Question: I'm facing a very strange behavior of 'UIBarButtonItem'.
I have been able to reproduce the bug in a test app whose code has been pasted below.
On my first view I have a label displaying a GUID, a button to go to an empty second view, and a 'UIBarButtonItem'. If I click it its color changes from green to red and vice versa and the GUID updates.
Here is how to reproduce it:
- - - - 'UIBarButtonItem'
The 'UIBarButtonItem' is not refreshing even if it was before and logs show everything seems correct.
ViewController.h
'''
#import <UIKit/UIKit.h>
@interface ViewController : UIViewController {
@private
BOOL _isGreenNotRed;
}
@property (weak, nonatomic) IBOutlet UIBarButtonItem *aButton;
@property (weak, nonatomic) IBOutlet UILabel *aGUID;
@end
'''
ViewController.m
'''
#import "ViewController.h"
#import "AFHTTPClient.h"
#import "AFHTTPRequestOperation.h"
@interface ViewController ()
- (NSString *)generateUUID;
- (void)refreshView;
@end
@implementation ViewController
@synthesize aButton;
@synthesize aGUID;
- (NSString *)generateUUID
{
CFUUIDRef theUUID = CFUUIDCreate(NULL);
CFStringRef string = CFUUIDCreateString(NULL, theUUID);
CFRelease(theUUID);
return (__bridge_transfer NSString *)string;
}
-(void)refreshView {
NSLog(@"Refreshing first view");
if(self->_isGreenNotRed) {
[self.aButton setTintColor:[UIColor colorWithRed:0. green:0.8 blue:0. alpha:1.]];
NSLog(@"Button should be green");
}
else {
[self.aButton setTintColor:[UIColor colorWithRed:0.8 green:0. blue:0. alpha:1.]];
NSLog(@"Button should be red");
}
self->_isGreenNotRed = !self->_isGreenNotRed;
NSString *guid = [self generateUUID];
[self.aGUID setText:guid];
NSLog(@"GUID should be %@", guid);
}
- (IBAction)aButtonClick:(id)sender {
[self refreshView];
}
#pragma mark - View lifecycle
- (void)viewDidLoad
{
[super viewDidLoad];
// Do any additional setup after loading the view, typically from a nib.
self->_isGreenNotRed = YES;
[self refreshView];
}
- (void)viewDidUnload
{
[self setAButton:nil];
[self setAGUID:nil];
[super viewDidUnload];
// Release any retained subviews of the main view.
}
- (BOOL)shouldAutorotateToInterfaceOrientation:(UIInterfaceOrientation)interfaceOrientation
{
if ([[UIDevice currentDevice] userInterfaceIdiom] == UIUserInterfaceIdiomPhone) {
return (interfaceOrientation != UIInterfaceOrientationPortraitUpsideDown);
} else {
return YES;
}
}
-(void)prepareForSegue:(UIStoryboardSegue *)segue sender:(id)sender {
NSLog(@"Going to second view");
}
@end
'''
And the storyboard :

It affects Simulator 5.0 and 5.1, and Device on 5.1.1
EDIT : by logging the value of self.aButton I saw it became 'nil' after the memory warning, due to the 'weak' keyword. But how can I reassign it ? Shouldn't the SDK do it by itself ? And why is 'aGUID' still available ?
EDIT : here is a log. we can see aButton becomes nil.
'''
2012-07-19 14:39:14.716 test[934:f803] Refreshing first view
2012-07-19 14:39:14.718 test[934:f803] Button <UIBarButtonItem: 0x68b89d0> should be green
2012-07-19 14:39:14.719 test[934:f803] GUID label <UILabel: 0x6dbe580; frame = (49 291; 222 48); text = '08960AFD-F98A-4FBA-9A6E-C...'; clipsToBounds = YES; opaque = NO; autoresize = RM+BM; userInteractionEnabled = NO; layer = <CALayer: 0x6dbe5f0>> should be 08960AFD-F98A-4FBA-9A6E-C548E753F259
2012-07-19 14:39:18.690 test[934:f803] Refreshing first view
2012-07-19 14:39:18.692 test[934:f803] Button <UIBarButtonItem: 0x68b89d0> should be red
2012-07-19 14:39:18.692 test[934:f803] GUID label <UILabel: 0x6dbe580; frame = (49 291; 222 48); text = 'EBB41B52-46D1-4CAE-BF0E-B...'; clipsToBounds = YES; opaque = NO; autoresize = RM+BM; userInteractionEnabled = NO; layer = <CALayer: 0x6dbe5f0>> should be EBB41B52-46D1-4CAE-BF0E-B0679BC1F0EE
2012-07-19 14:39:19.946 test[934:f803] Refreshing first view
2012-07-19 14:39:19.949 test[934:f803] Button <UIBarButtonItem: 0x68b89d0> should be green
2012-07-19 14:39:19.949 test[934:f803] GUID label <UILabel: 0x6dbe580; frame = (49 291; 222 48); text = '8E802026-E825-4219-9CCA-5...'; clipsToBounds = YES; opaque = NO; autoresize = RM+BM; userInteractionEnabled = NO; layer = <CALayer: 0x6dbe5f0>> should be 8E802026-E825-4219-9CCA-5106BF65BDA0
2012-07-19 14:39:33.353 test[934:f803] Going to second view
2012-07-19 14:39:40.811 test[934:f803] Received memory warning.
2012-07-19 14:39:43.471 test[934:f803] Refreshing first view
2012-07-19 14:39:43.472 test[934:f803] Button (null) should be green
2012-07-19 14:39:43.473 test[934:f803] GUID label <UILabel: 0x6896570; frame = (49 291; 222 48); text = '3D4933A8-908B-4570-BD55-6...'; clipsToBounds = YES; opaque = NO; autoresize = RM+BM; userInteractionEnabled = NO; layer = <CALayer: 0x68b0130>> should be 3D4933A8-908B-4570-BD55-68C298F6E621
2012-07-19 14:39:48.649 test[934:f803] Refreshing first view
2012-07-19 14:39:48.650 test[934:f803] Button (null) should be red
2012-07-19 14:39:48.651 test[934:f803] GUID label <UILabel: 0x6896570; frame = (49 291; 222 48); text = '9CDCF065-12C2-4F16-9464-A...'; clipsToBounds = YES; opaque = NO; autoresize = RM+BM; userInteractionEnabled = NO; layer = <CALayer: 0x68b0130>> should be 9CDCF065-12C2-4F16-9464-A5CE202BE7CA
'''
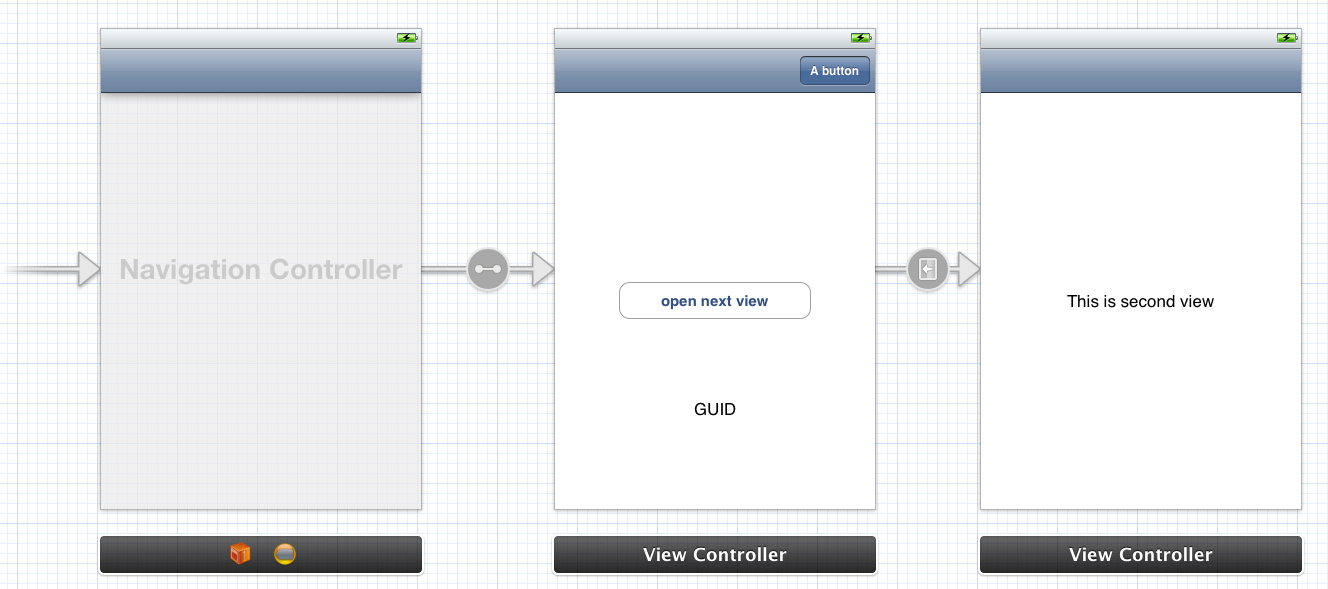
Answer: Is 'refreshView' getting called after the memory warning?
Try removing the code that sets the views to nil in 'viewDidUnload'? Does it solve the problem?